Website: macys
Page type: delivery-shipping
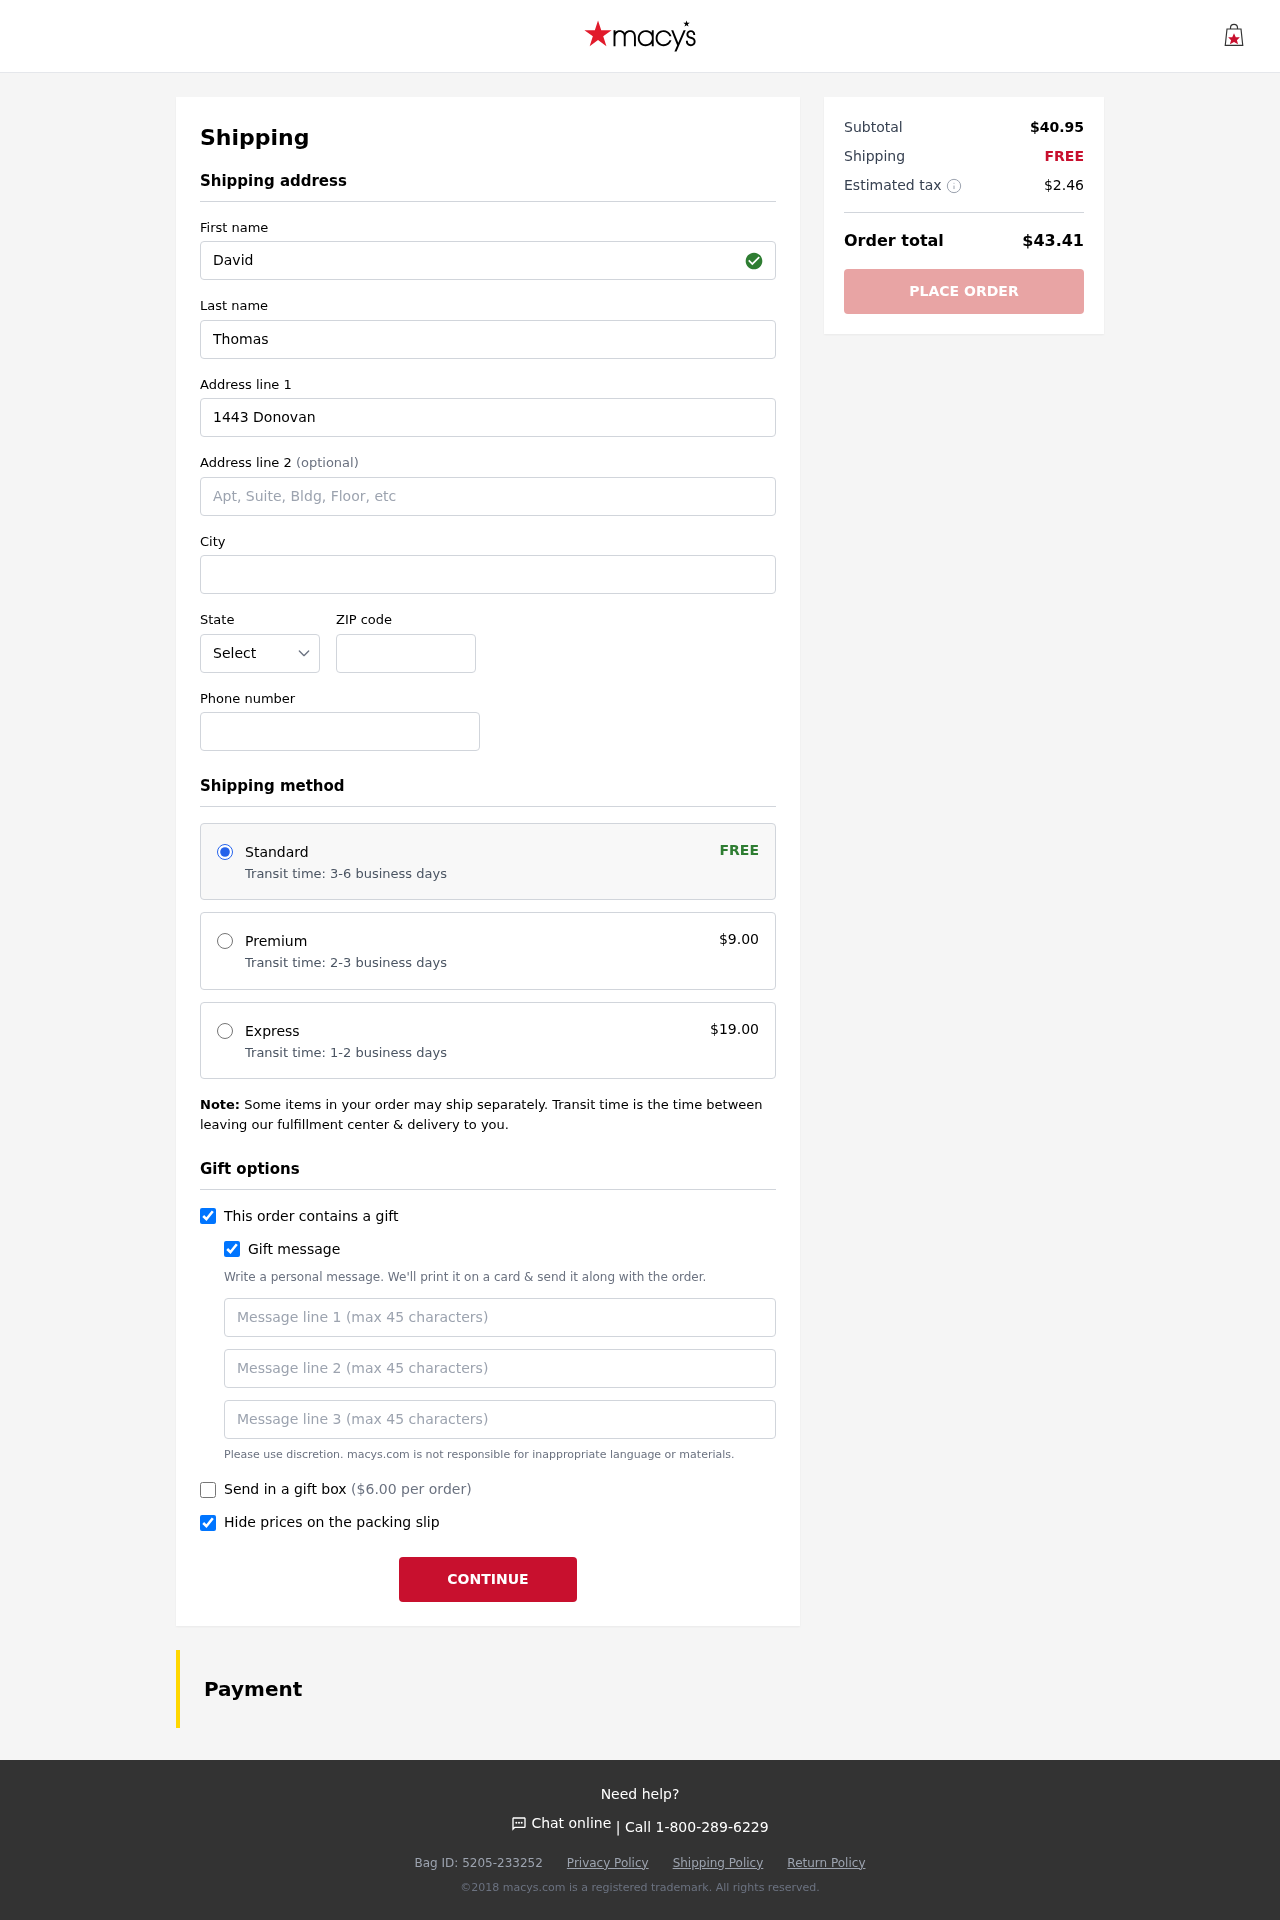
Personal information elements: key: PII_STATE_ABBR
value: NM
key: PII_FIRSTNAME
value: David
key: PII_LASTNAME
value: Thomas
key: PII_STREET
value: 1443 Donovan Burgs
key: PII_CITY
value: Shawnmouth
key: PII_POSTCODE
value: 96776
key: PII_PHONE
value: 8859856720
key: PII_GIFT_MESSAGE
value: Hey Nancy, I saw this beautiful swatch and thought it would be a perfect touch for your space. Just wanted to brighten your day a little! Enjoy!  David
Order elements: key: ORDER_SHIPPING_STANDARD
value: Transit time: 3-6 business days
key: ORDER_SHIPPING_COST
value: FREE
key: ORDER_SHIPPING_PREMIUM
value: Transit time: 2-3 business days
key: ORDER_SHIPPING_PREMIUM_PRICE
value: $9.00
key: ORDER_SHIPPING_EXPRESS
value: Transit time: 1-2 business days
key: ORDER_SHIPPING_EXPRESS_PRICE
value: $19.00
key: ORDER_GIFT_BOX_PRICE
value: ($6.00 per order)
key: ORDER_SUBTOTAL
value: $40.95
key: ORDER_SHIPPING_COST2
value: FREE
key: ORDER_TAX
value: $2.46
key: ORDER_TOTAL
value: $43.41